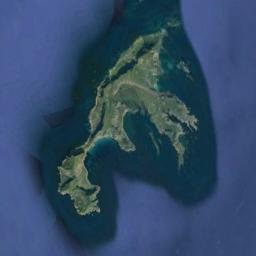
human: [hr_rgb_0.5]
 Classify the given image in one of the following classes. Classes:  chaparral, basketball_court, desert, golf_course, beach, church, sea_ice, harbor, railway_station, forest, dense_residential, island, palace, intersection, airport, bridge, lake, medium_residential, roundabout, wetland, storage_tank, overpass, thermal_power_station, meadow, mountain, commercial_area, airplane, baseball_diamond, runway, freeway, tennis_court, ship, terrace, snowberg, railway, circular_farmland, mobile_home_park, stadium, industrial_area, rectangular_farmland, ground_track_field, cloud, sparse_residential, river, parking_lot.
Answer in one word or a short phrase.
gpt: island